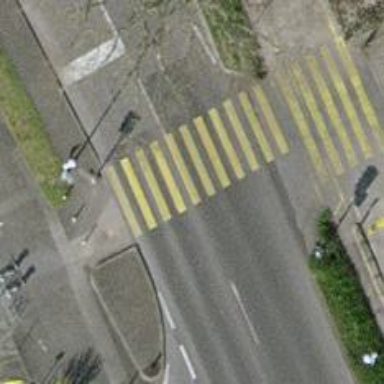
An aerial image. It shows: Road crossing with traffic signals.